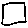
Label: square